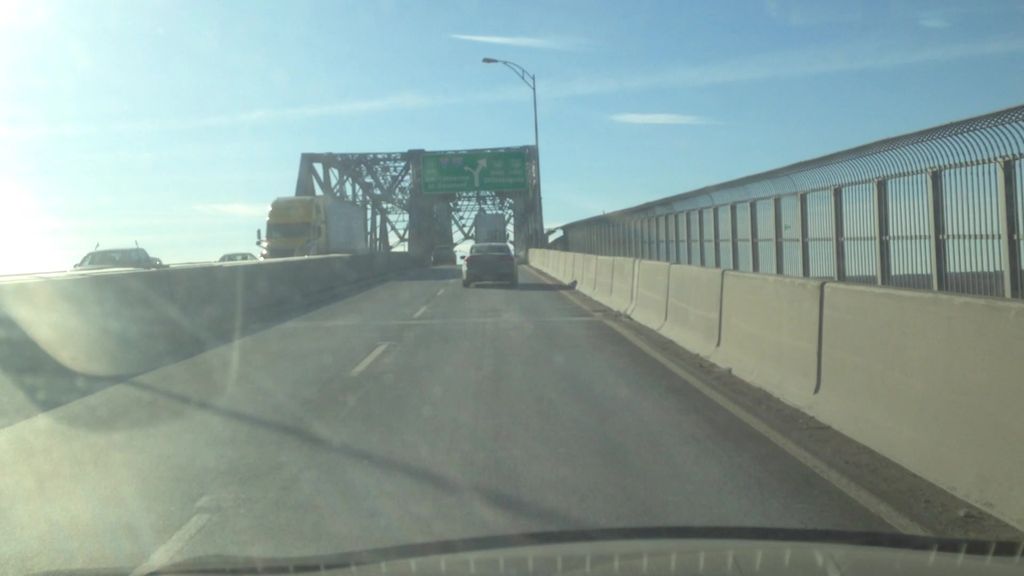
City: montreal